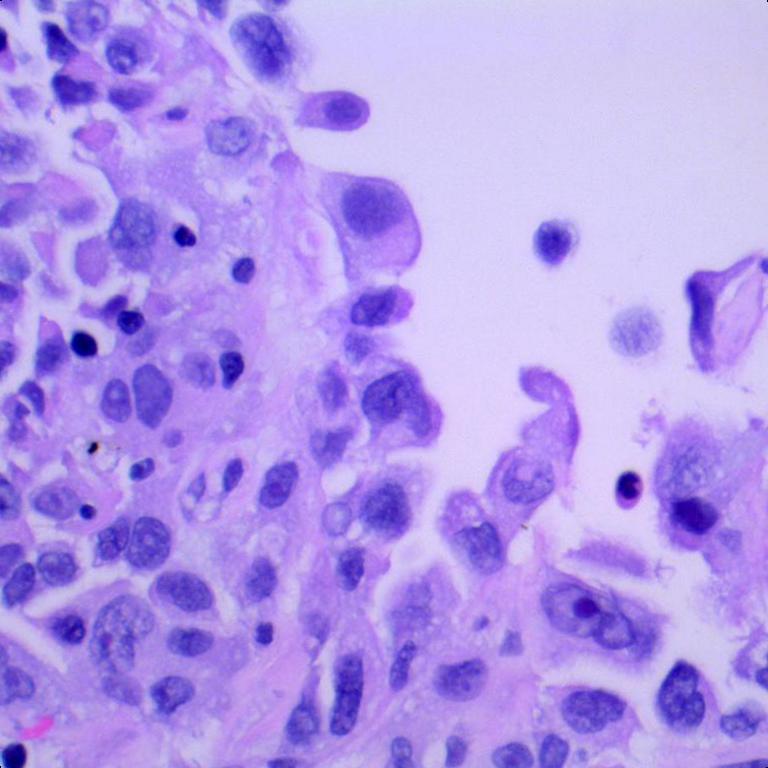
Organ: lung
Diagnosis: adenocarcinomas